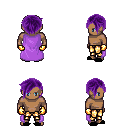
a pixel art fantasy rpg character, male body template, human, dark skin, lavender cape, gold greaves, purple pixie cut hairstyle, gold gloves, black slippers, four views (front, back, left, right), 2x2 character sprite sheet, small pixel art, hard edges, no anti-aliasing